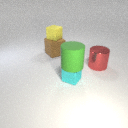
large green rubber cylinder above small cyan metal cube